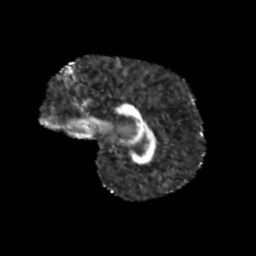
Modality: FA
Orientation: sagittal
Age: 9
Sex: female
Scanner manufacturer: siemens
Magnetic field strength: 3 T
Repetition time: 3.8 s
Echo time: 0.07 s